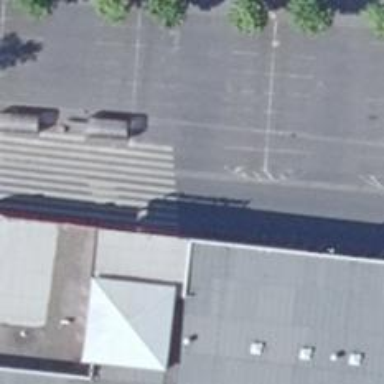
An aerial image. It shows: Asphalt parking aisle off service road.